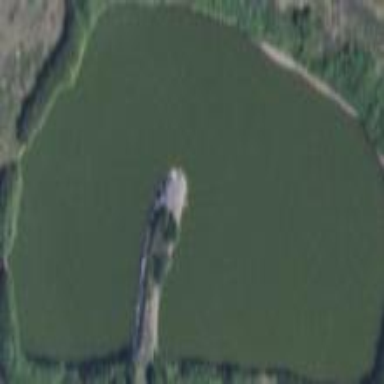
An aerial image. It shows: Pond with natural water.